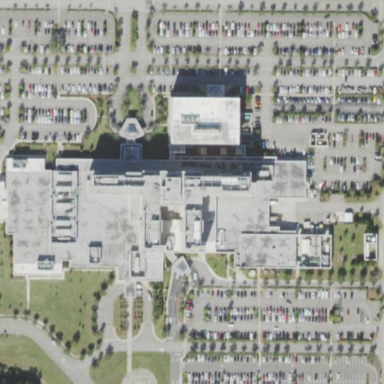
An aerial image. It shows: Healthcare facility identified as hospital.